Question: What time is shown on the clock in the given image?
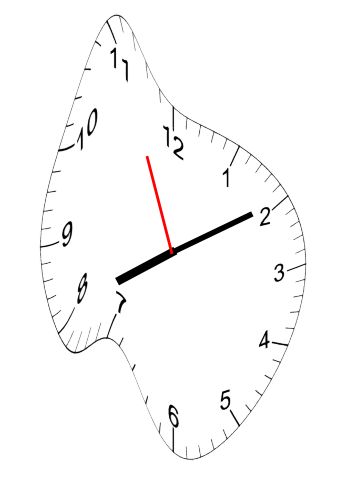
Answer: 08:09:56